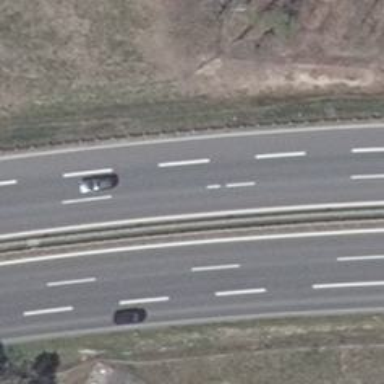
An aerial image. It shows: Asphalt trunk motorway.